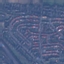
Land use / land cover class: Residential